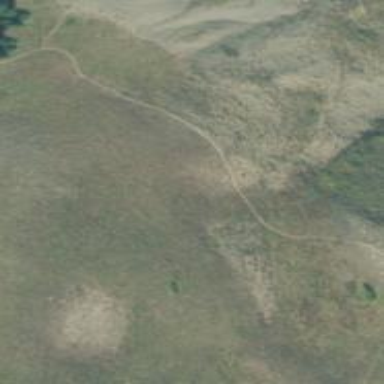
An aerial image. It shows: Path.